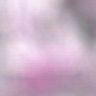
Metastatic tissue present: no